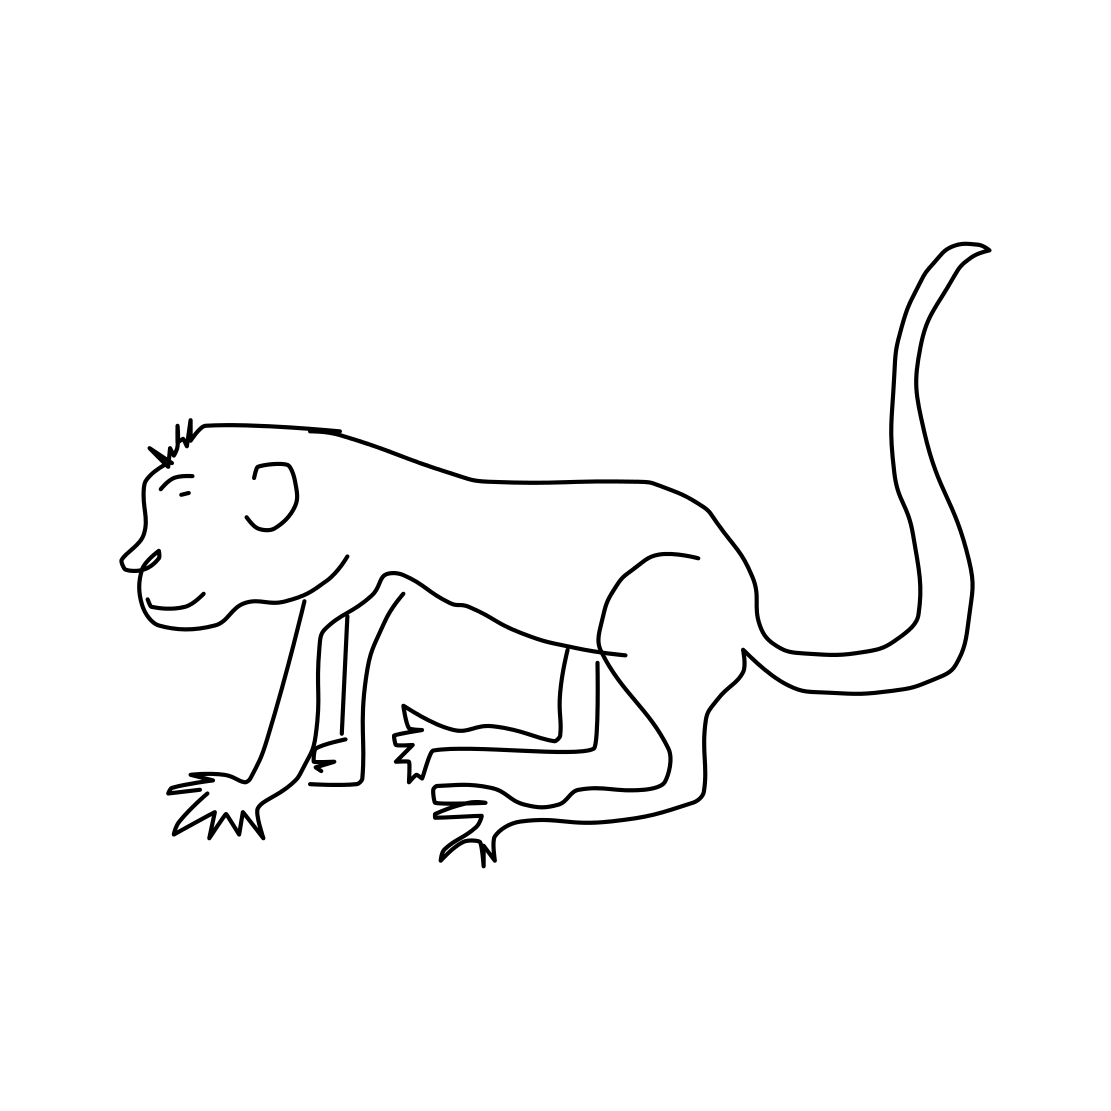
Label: monkey